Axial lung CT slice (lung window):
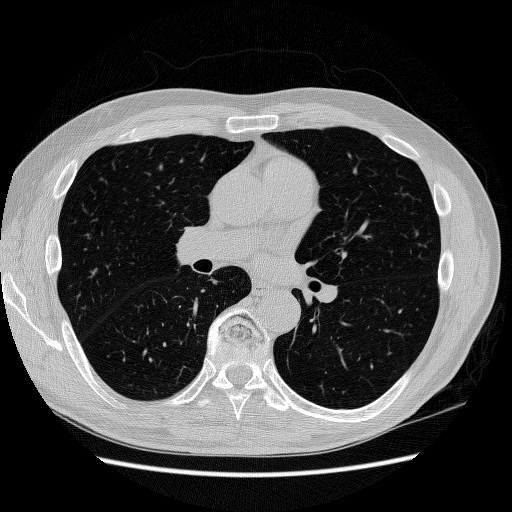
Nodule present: no